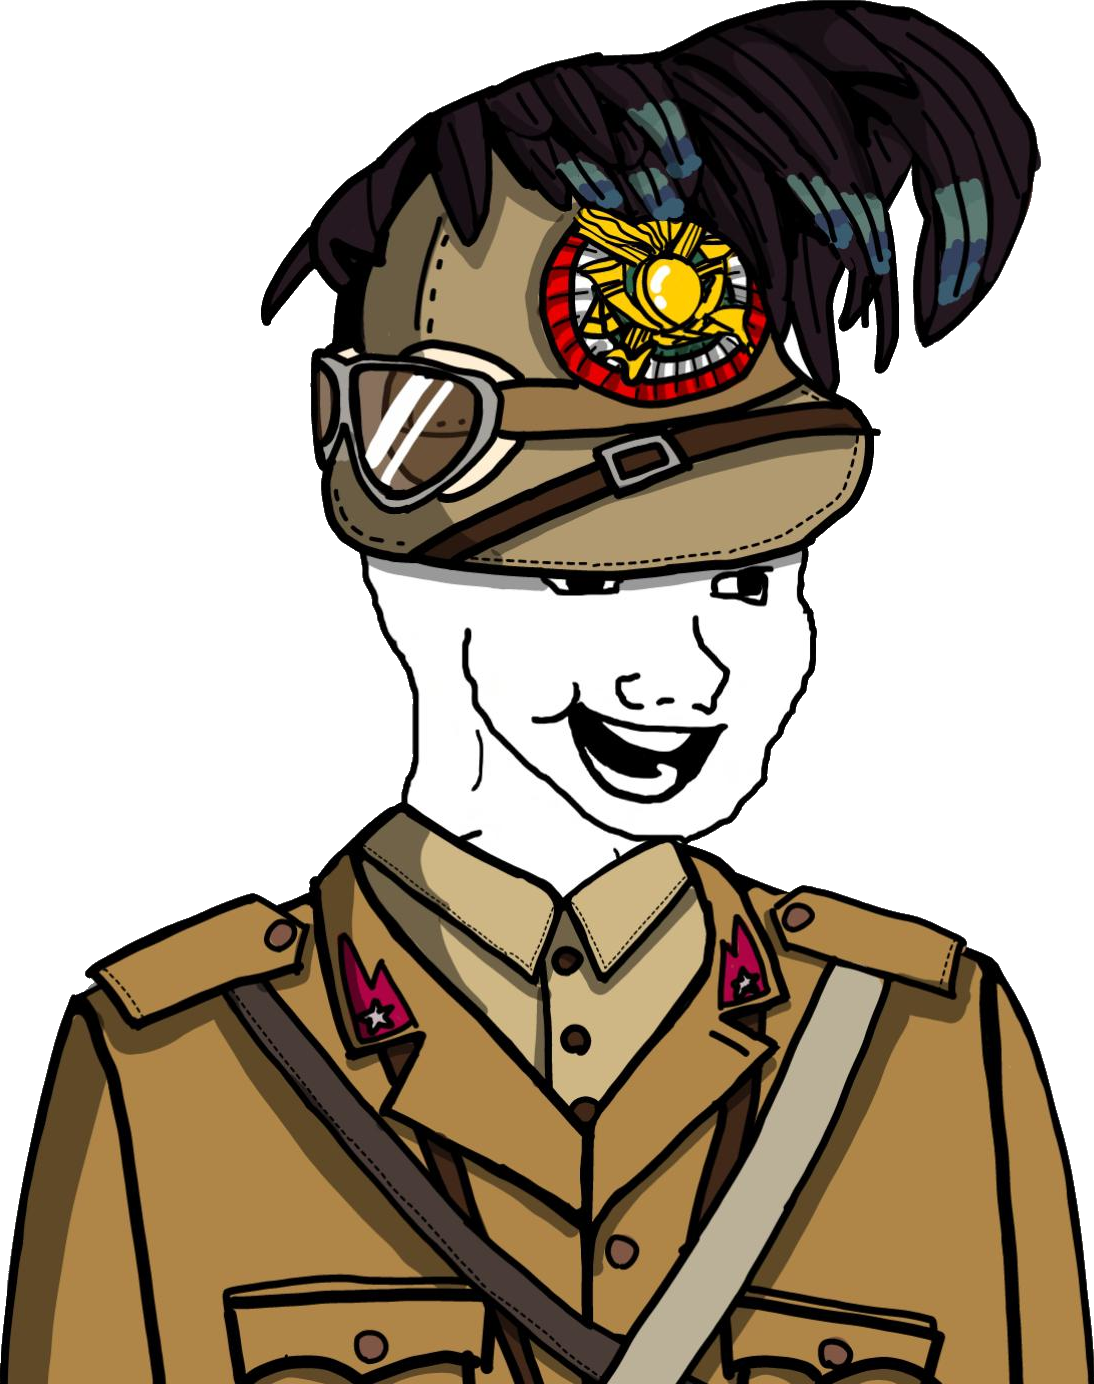
Label: 5_Bloomer